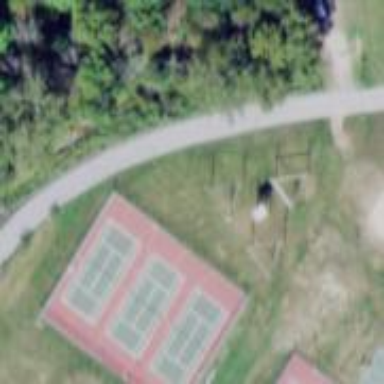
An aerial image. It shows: Tennis court in leisure pitch.